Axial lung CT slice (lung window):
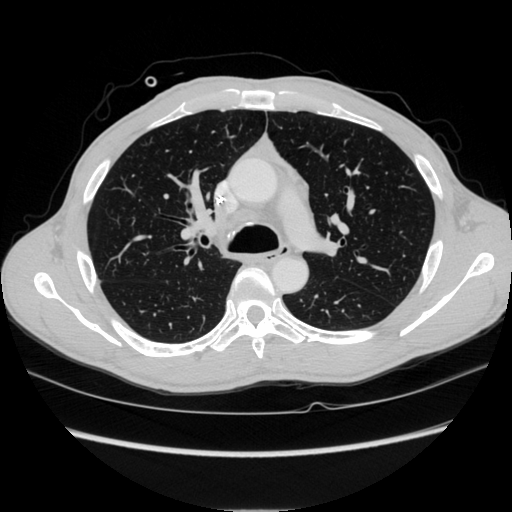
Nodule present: no